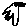
Label: bird